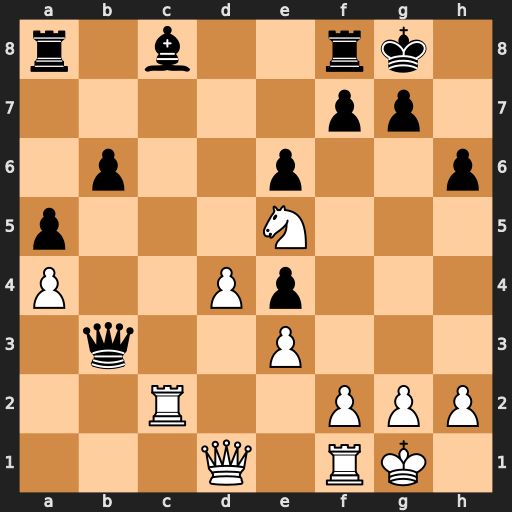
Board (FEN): r1b2rk1/5pp1/1p2p2p/p3N3/P2Pp3/1q2P3/2R2PPP/3Q1RK1
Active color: w
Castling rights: -
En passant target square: -
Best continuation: Rxc8 Qxd1 Rxf8+ Kxf8 Rxd1